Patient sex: F
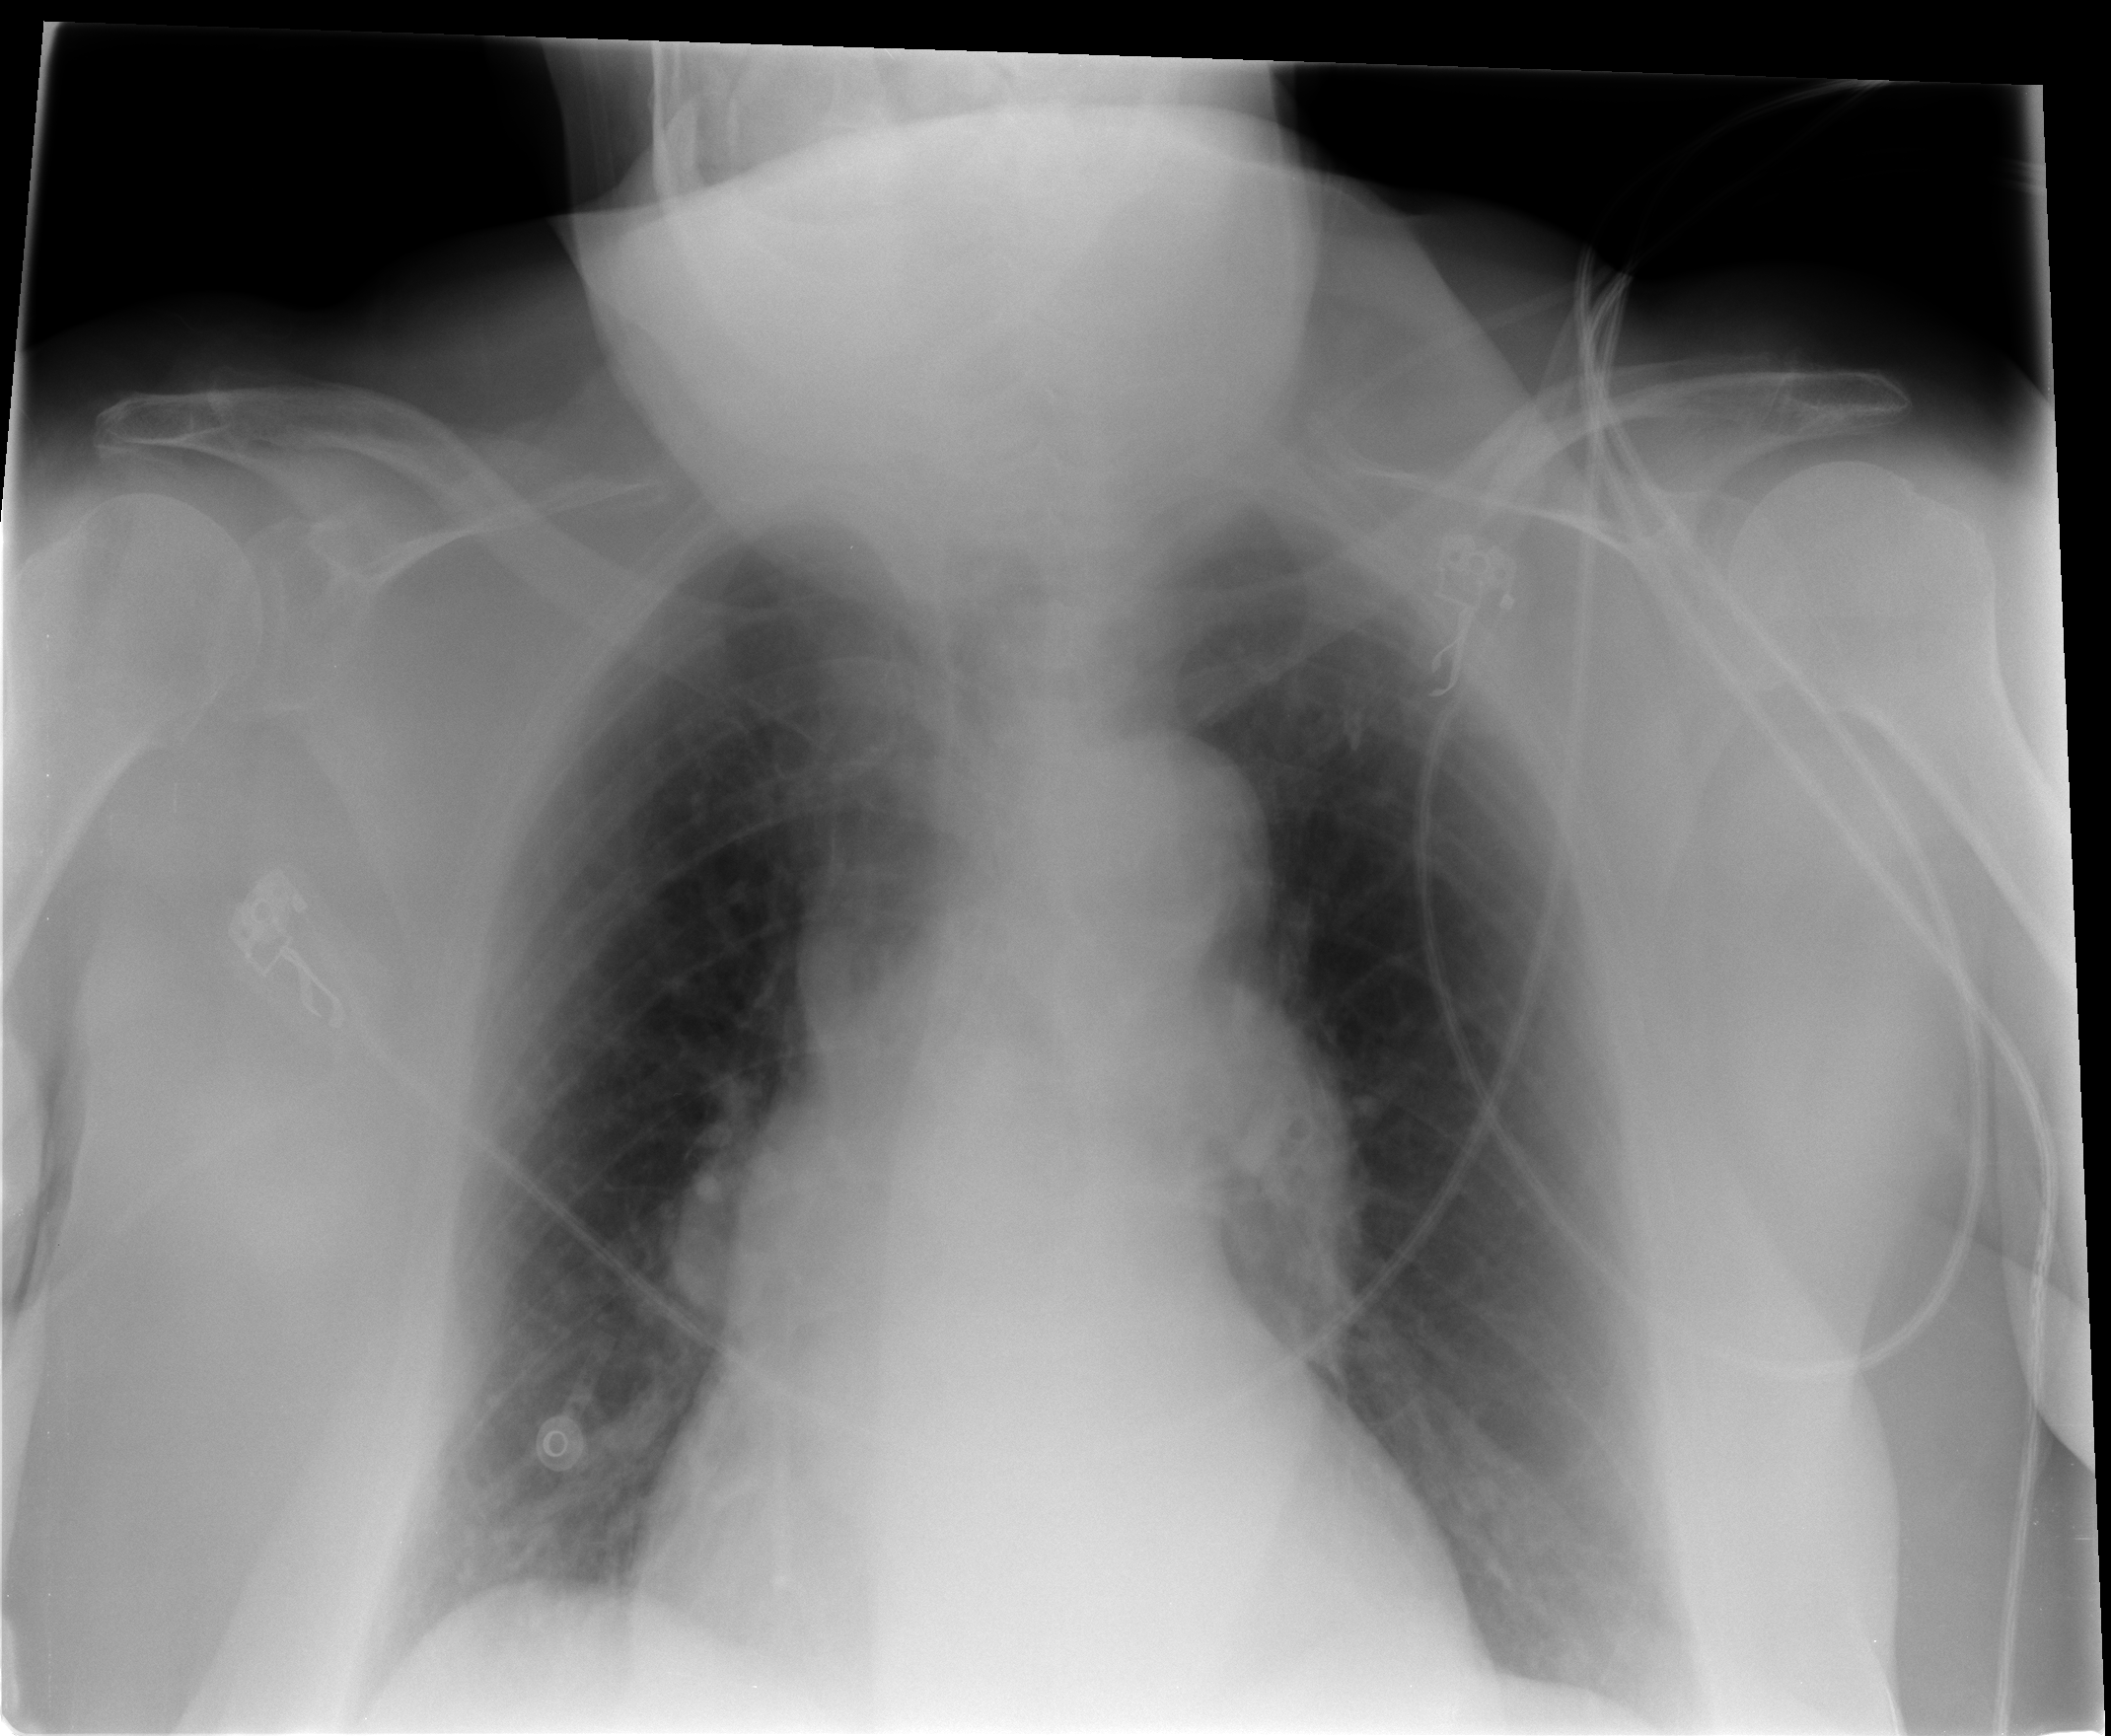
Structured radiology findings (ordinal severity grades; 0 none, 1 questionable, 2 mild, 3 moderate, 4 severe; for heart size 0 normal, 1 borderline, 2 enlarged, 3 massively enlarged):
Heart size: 1
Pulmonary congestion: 0
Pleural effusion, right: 0
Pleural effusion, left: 0
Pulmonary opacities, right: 0
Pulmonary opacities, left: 0
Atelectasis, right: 1
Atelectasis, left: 1